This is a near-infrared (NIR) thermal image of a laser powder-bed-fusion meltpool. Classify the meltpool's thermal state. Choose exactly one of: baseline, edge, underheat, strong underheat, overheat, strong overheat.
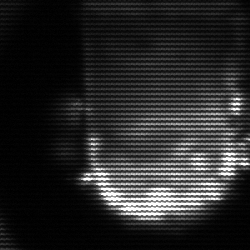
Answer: baseline